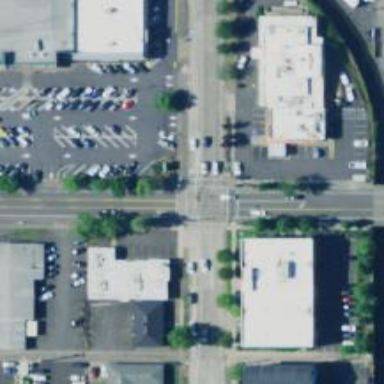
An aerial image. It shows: Solid stop line on the road marking.